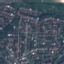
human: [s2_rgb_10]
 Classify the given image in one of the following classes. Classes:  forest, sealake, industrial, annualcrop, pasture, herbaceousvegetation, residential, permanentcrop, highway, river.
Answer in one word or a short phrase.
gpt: Residential